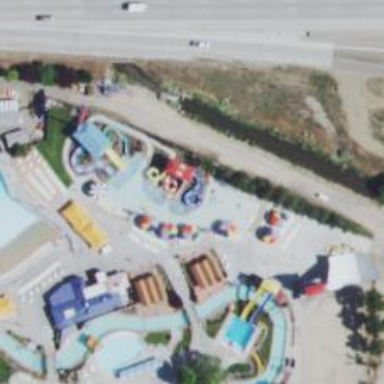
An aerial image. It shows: Water slide attraction.